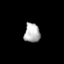
Tissue: lung
Cell type: T cells
Senescence score: 0.2049
Nuclear area (px): 299
Mean DAPI intensity: 178.161